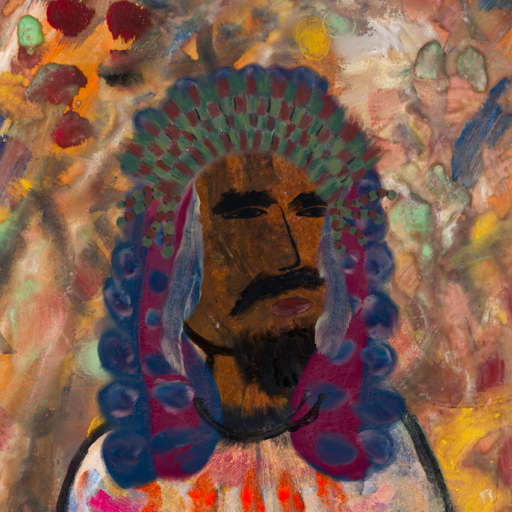
Background: Mother_And_Son_Mother, Head And Neck Side: Mosgoul, Face Side: Mosgoul, Bust: Childish, Hair Side: Hill_Girl, Head Accessory: After_Raid_Crown, Second Necklace: Blank, Necklace: Orphan, Baby: Blank